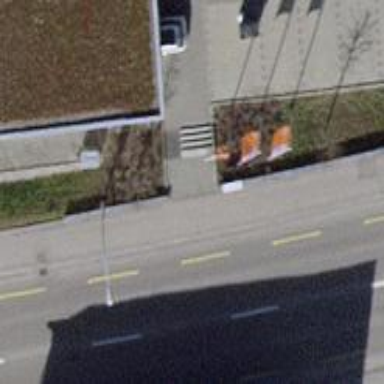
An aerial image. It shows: Asphalt sidewalk along the footway.